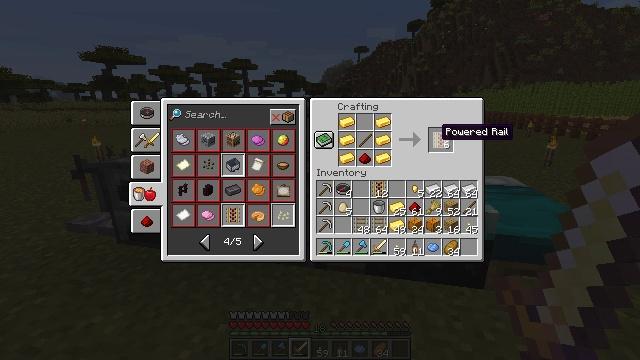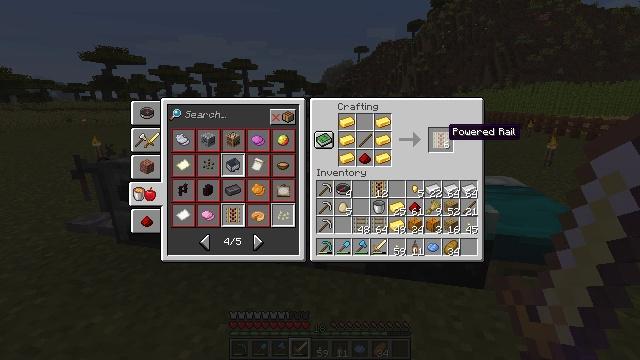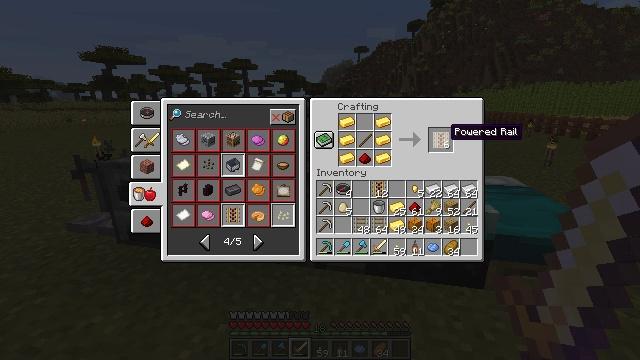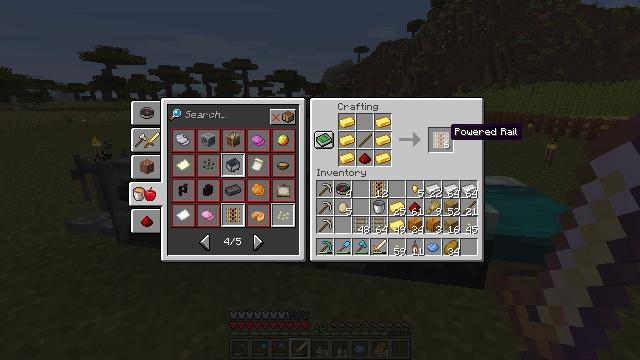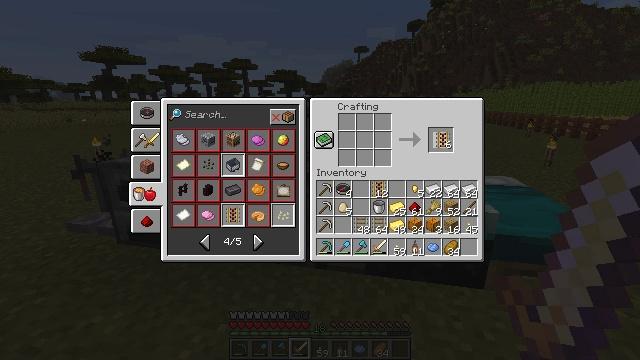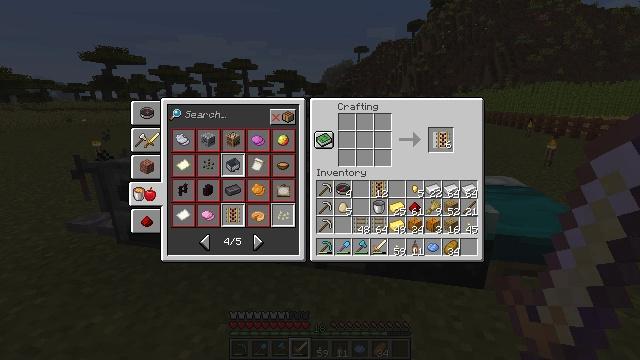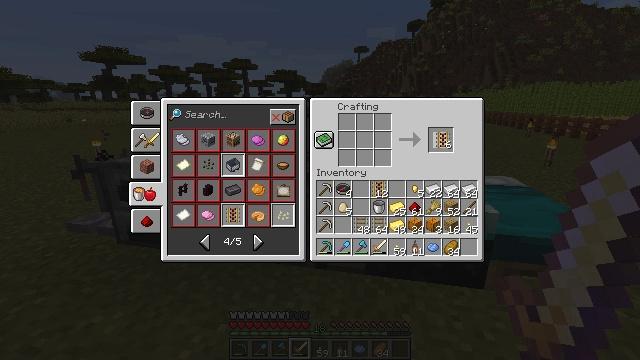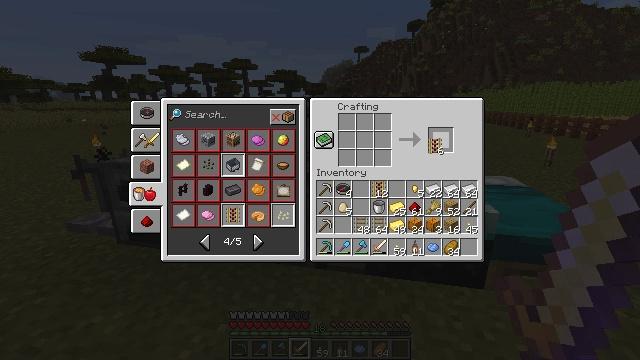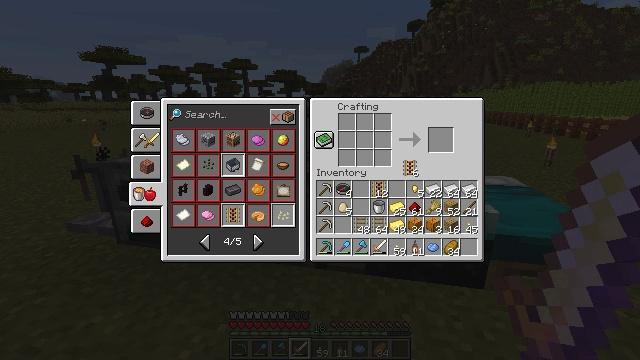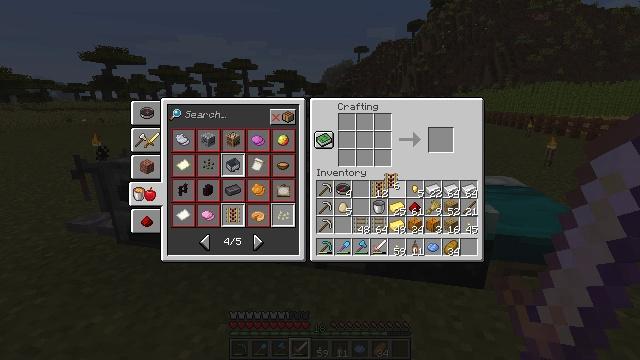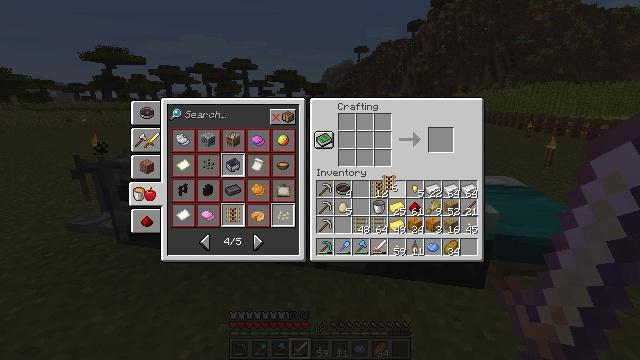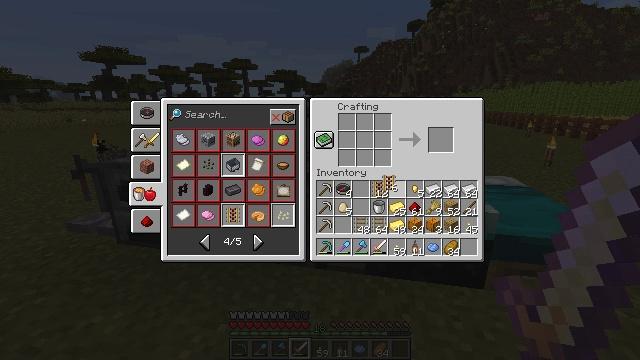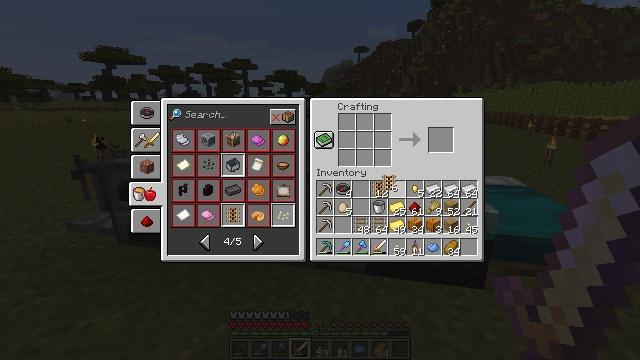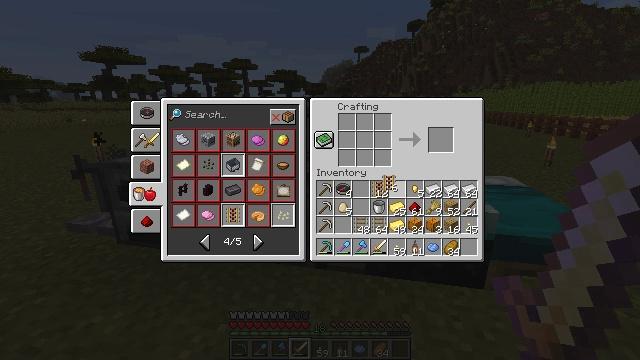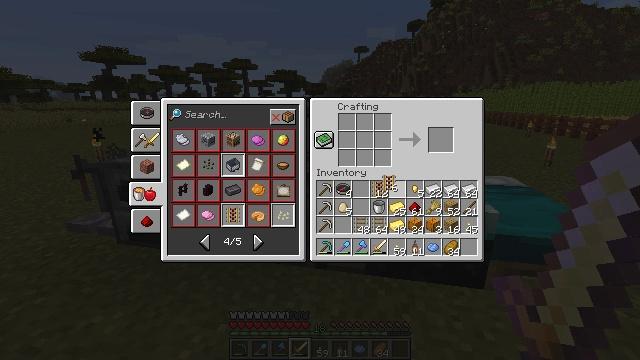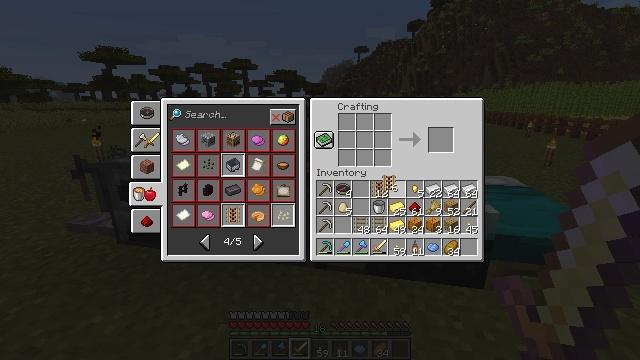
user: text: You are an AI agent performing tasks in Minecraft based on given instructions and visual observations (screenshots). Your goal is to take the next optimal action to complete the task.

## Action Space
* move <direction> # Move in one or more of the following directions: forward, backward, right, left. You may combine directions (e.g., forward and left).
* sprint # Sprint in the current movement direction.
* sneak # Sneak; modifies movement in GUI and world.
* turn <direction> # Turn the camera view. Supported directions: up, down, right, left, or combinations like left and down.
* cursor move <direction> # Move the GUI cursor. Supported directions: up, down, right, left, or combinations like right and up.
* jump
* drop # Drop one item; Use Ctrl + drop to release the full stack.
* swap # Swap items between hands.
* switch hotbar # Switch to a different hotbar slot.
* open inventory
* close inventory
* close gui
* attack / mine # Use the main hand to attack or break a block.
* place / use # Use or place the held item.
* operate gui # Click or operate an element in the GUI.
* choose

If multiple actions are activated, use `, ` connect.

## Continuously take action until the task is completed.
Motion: motion action
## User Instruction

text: Open the crafting table and craft powered rail.
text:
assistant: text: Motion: cursor move right
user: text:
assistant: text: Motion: no_op
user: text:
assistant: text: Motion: no_op
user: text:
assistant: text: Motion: operate gui
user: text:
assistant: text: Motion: operate gui
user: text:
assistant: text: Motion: operate gui
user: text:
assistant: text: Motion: cursor move left
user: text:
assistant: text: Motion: cursor move left and down
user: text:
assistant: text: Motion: cursor move left and down
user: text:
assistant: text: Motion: no_op
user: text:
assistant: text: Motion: no_op
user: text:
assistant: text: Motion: no_op
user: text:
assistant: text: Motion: no_op
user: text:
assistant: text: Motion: operate gui
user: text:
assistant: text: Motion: operate gui
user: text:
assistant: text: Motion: no_op
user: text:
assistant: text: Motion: no_op
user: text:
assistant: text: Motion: no_op
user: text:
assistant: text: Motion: no_op
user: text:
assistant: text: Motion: no_op
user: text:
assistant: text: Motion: no_op
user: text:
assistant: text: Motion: no_op
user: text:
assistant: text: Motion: no_op
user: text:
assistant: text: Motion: cursor move left
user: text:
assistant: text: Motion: cursor move left
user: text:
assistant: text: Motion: cursor move left
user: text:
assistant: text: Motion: cursor move left
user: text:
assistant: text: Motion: cursor move left
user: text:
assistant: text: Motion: no_op
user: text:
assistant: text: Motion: no_op